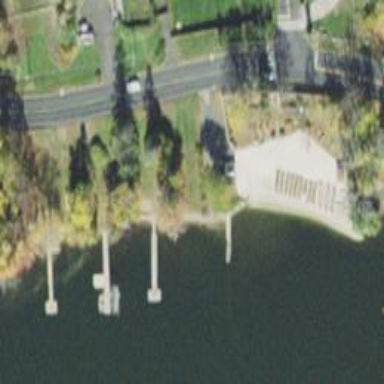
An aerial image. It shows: Man-made pier.